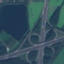
Label: Highway